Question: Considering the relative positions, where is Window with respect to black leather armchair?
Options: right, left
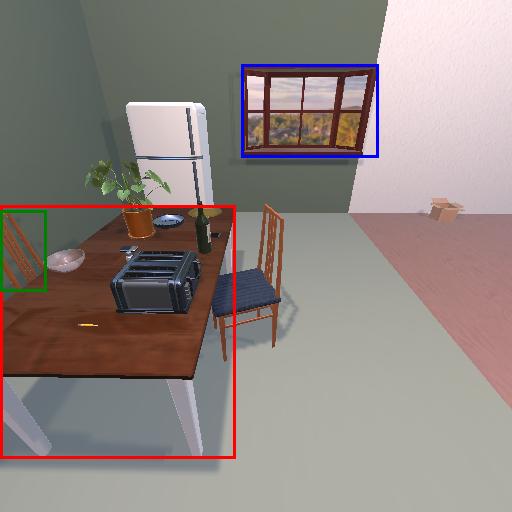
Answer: right